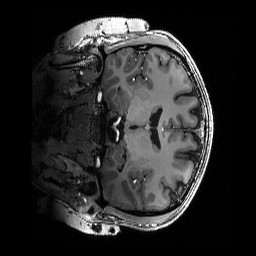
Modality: T1w
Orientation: coronal
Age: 30
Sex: male
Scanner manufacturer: siemens
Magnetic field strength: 6.98 T
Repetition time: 3.1 s
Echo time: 0.00242 s